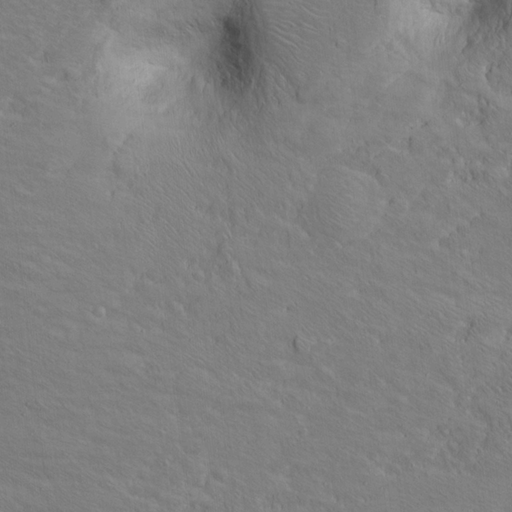
Objects detected: cone, cone